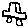
Label: car